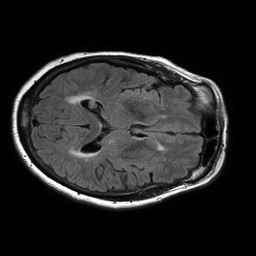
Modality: FLAIR
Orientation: axial
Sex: female
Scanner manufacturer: philips
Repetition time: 11 s
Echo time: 0.125 s